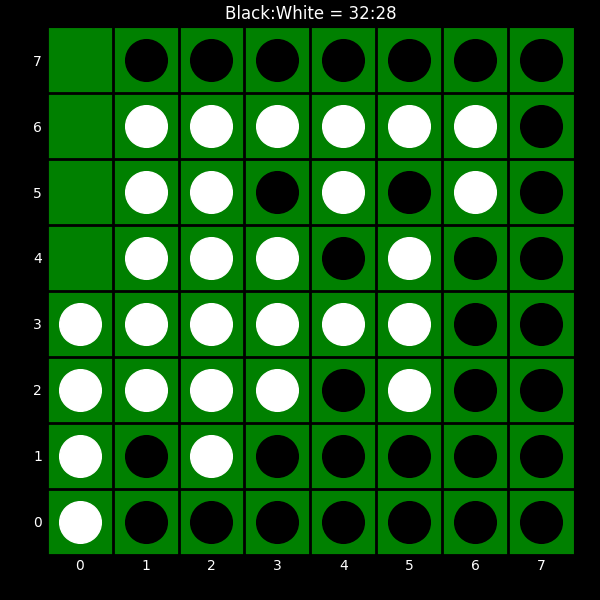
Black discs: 32
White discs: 28